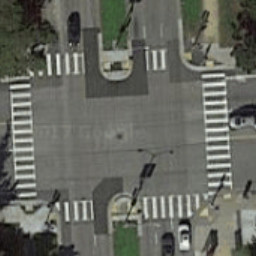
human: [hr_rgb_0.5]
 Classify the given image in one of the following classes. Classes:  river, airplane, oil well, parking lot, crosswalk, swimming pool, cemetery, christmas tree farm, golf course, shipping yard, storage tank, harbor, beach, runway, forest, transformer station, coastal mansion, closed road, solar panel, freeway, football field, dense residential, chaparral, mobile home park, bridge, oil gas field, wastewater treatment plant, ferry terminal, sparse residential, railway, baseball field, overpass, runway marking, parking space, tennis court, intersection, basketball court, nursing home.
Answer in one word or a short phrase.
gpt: crosswalk